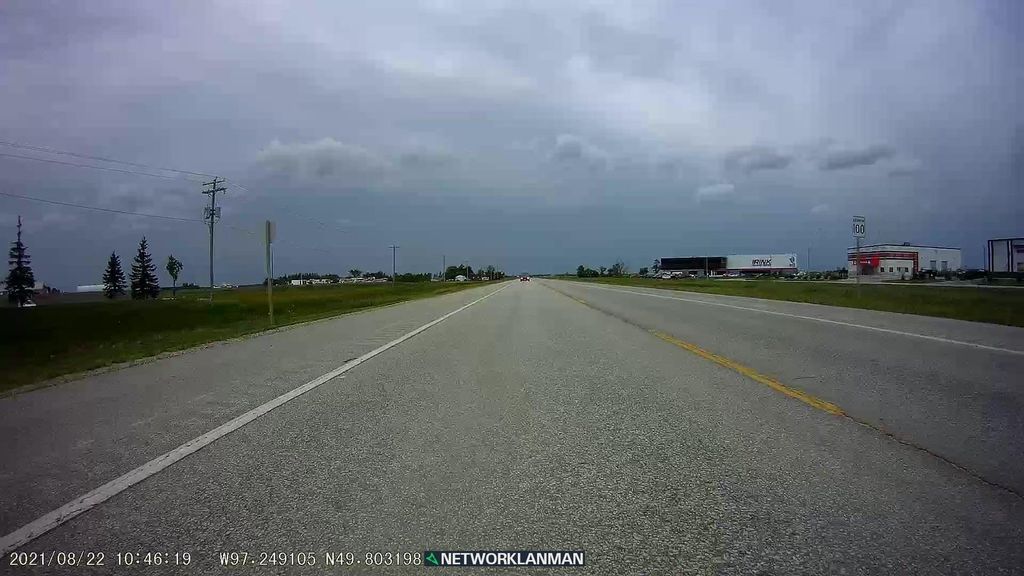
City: winnipeg